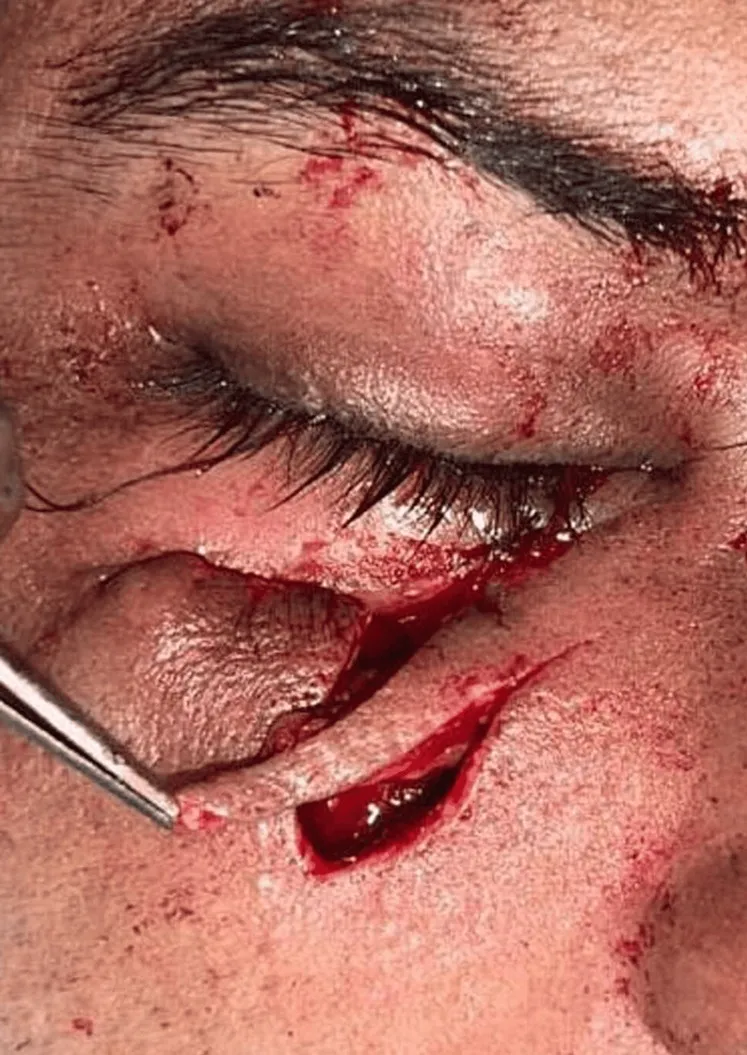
Z-plasty of ectropion of the right eye.
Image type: medical_photograph (other_medical_photograph)